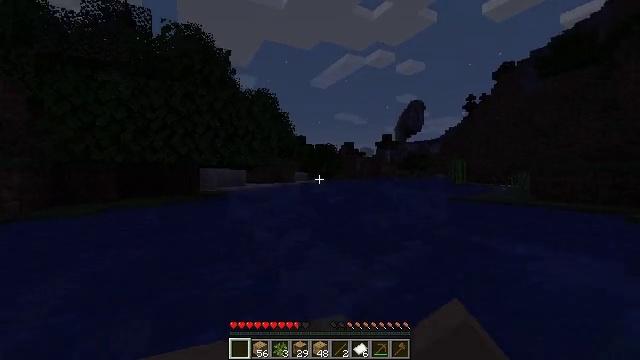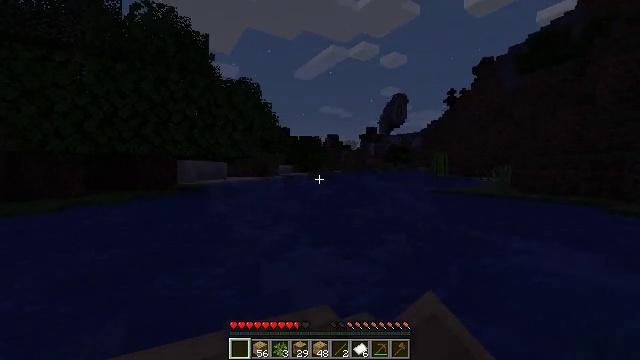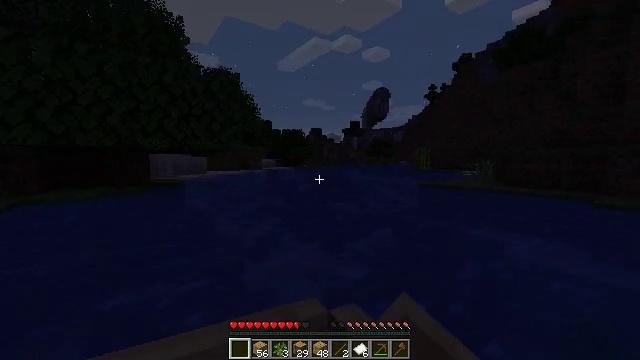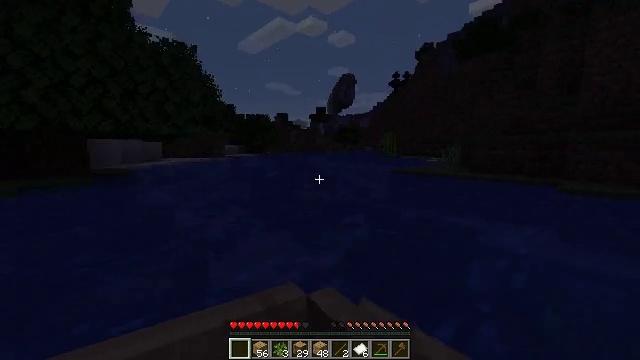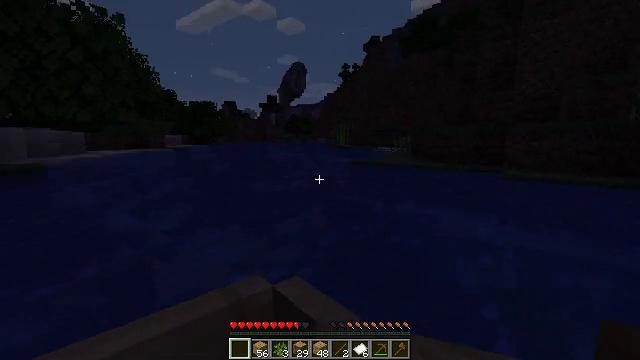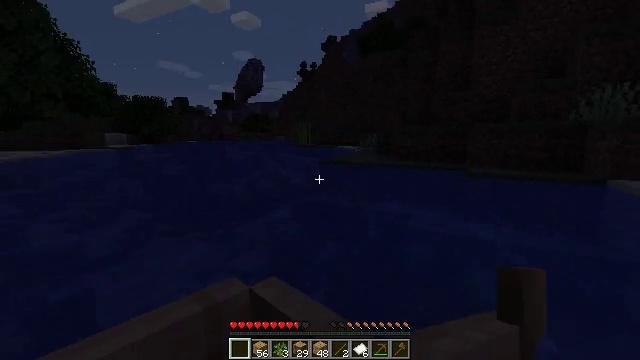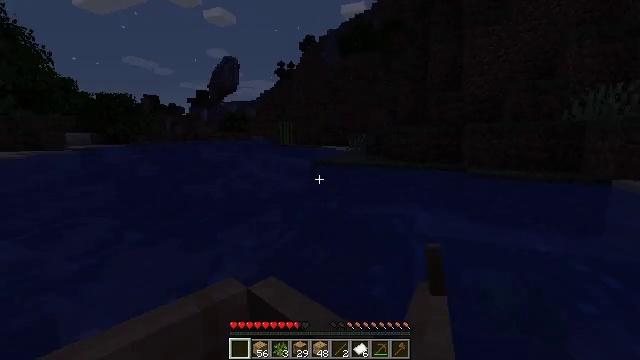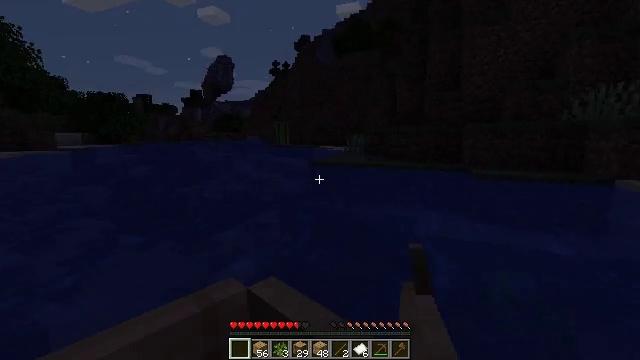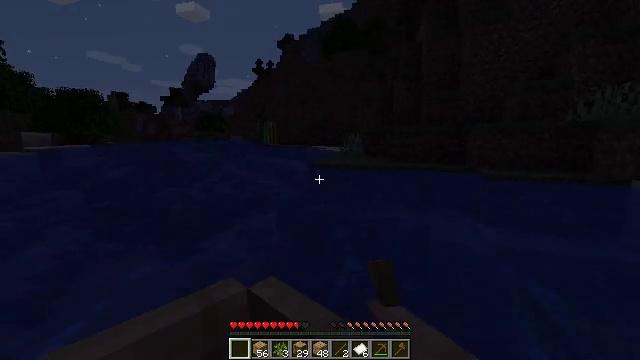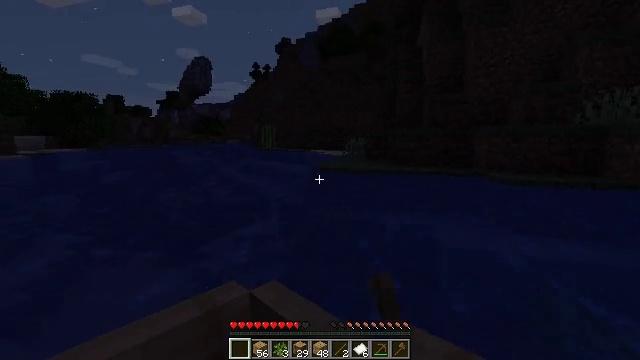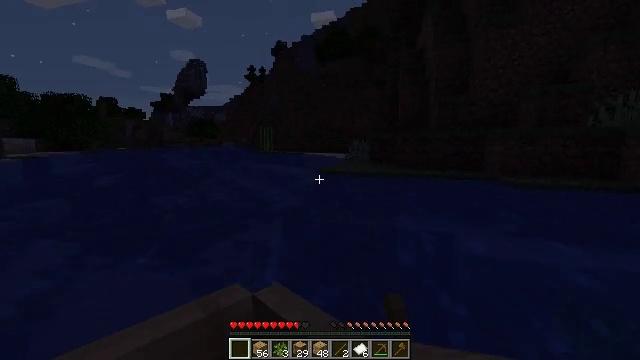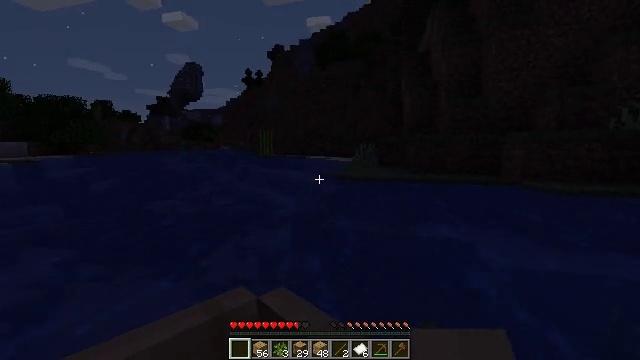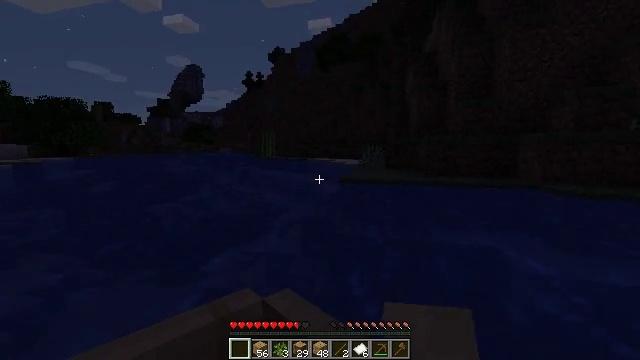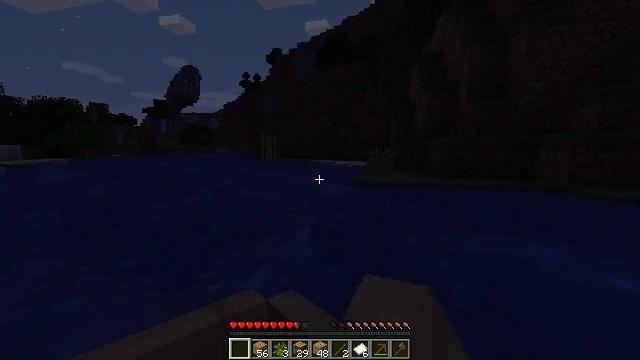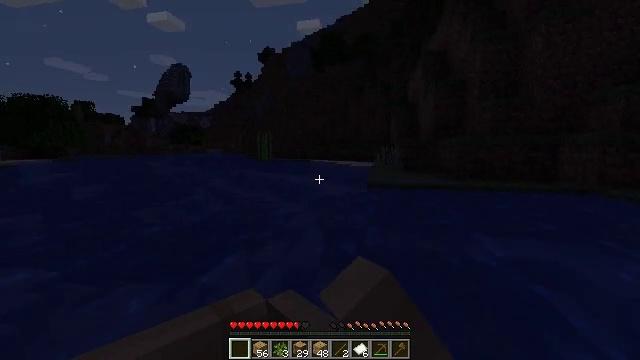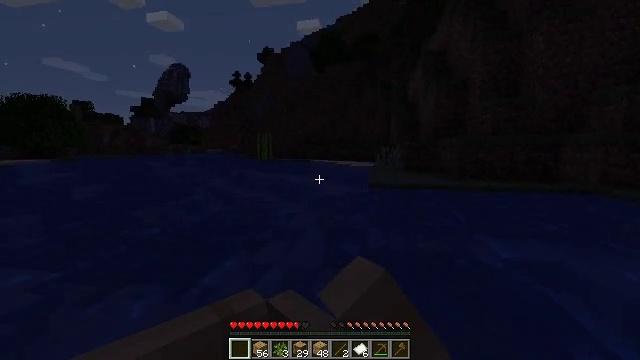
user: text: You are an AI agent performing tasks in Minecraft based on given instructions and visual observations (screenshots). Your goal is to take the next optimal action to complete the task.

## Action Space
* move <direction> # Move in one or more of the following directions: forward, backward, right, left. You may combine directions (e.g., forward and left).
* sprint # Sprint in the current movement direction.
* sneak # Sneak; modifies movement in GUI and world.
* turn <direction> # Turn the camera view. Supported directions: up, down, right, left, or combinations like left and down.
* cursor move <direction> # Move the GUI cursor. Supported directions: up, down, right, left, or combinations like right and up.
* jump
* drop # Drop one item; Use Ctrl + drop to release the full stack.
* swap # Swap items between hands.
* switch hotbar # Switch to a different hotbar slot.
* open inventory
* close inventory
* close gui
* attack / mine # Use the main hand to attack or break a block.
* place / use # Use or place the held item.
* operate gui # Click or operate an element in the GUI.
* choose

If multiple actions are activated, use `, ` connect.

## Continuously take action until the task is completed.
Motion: motion action
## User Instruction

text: Collect tall seagrass by holding left button.
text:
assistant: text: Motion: move forward and move right, turn right and down
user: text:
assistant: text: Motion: move forward and move right, turn right and down
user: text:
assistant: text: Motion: move forward and move right, turn right and down
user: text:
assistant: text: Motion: move forward, turn right and down
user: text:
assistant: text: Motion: move forward, turn right
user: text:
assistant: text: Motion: move forward
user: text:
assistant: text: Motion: move forward
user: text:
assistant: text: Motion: move forward
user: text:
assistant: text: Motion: move forward
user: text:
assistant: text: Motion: move forward
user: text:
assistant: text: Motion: move forward, turn left
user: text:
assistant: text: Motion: move forward, turn left
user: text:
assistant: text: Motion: move forward
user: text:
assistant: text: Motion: move forward
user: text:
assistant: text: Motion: move forward
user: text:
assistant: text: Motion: move forward
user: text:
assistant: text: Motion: move forward
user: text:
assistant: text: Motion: move forward
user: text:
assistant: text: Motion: move forward
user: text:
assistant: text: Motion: move forward
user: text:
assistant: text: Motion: move forward
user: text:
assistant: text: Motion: move forward
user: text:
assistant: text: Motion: move forward
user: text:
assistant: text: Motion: move forward
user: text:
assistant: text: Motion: move forward
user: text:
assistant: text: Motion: move forward
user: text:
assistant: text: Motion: move forward
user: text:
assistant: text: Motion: move forward
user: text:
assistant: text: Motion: move forward
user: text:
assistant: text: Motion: move forward